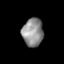
Tissue: skin
Cell type: Epithelial cells
Senescence score: 0.2698
Nuclear area (px): 574
Mean DAPI intensity: 143.456